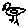
Label: bird